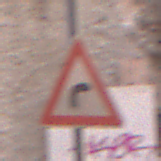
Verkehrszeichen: KurveRechts
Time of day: MorningAfternoon
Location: Outdoor (Urban)
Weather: Clear
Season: NotSpecified
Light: Natural